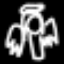
Label: angel